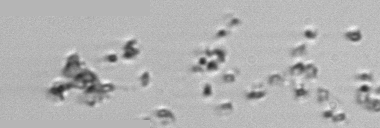
Label: Phaeocystis